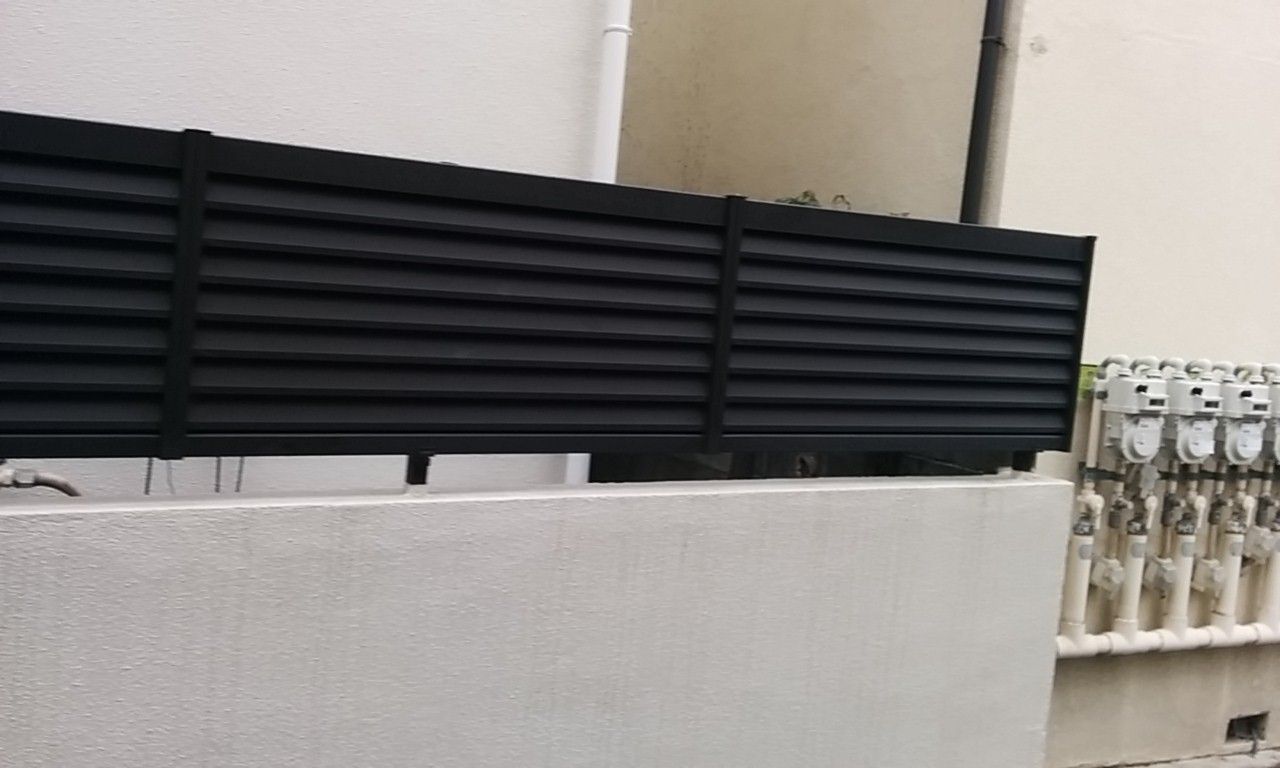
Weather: snowy
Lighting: day
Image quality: slightly poor
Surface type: walking surface
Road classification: residential, footway, steps
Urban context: urban centre
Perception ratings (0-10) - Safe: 2.75, Lively: 0.48, Beautiful: 0.91, Boring: 4.88, Depressing: 6.01, Wealthy: 0.77